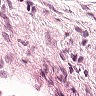
Metastatic tissue present: no